【题型】解答题　【知识点】平面几何　【难度】easy
如图, 已知在梯形 $ABCD$ 中, $AD // BC$, $E$ 是边 $BC$ 上一点, $AE$ 与对角线 $BD$ 相交于点 $F$, 且 $BE^2 = EF \cdot AE$。

(1) 求证：$\triangle DAB \sim \triangle AFB$；
(2) 联结 $AC$, 与 $BD$ 相交于点 $O$, 若 $AB \times OB = BC \times AF$, 求证：$AF^2 = OD \times BF$。
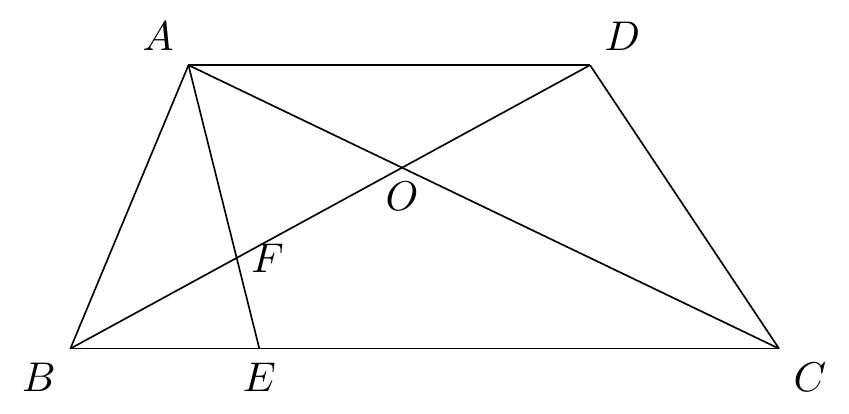
【解答】
(1) 证明：$\because BE^2 = EF \cdot AE$

$\dfrac{BE}{EF} = \dfrac{AE}{BE}$

$\angle AEB = \angle BEF$

$\triangle AEB \sim \triangle BEF$

$\angle EBF = \angle BAE$

$\because AD // BC$

$\angle ADB = \angle EBF$

$\angle BAE = \angle ADB$

$\angle ABF = \angle DBA$

$\triangle DAB \sim \triangle AFB$

(2) 证明：$\because AB \times OB = BC \times AF$

$\dfrac{AB}{AF} = \dfrac{BC}{OB}$

由 (1) 知 $\angle EBF = \angle BAE$

$\triangle ABF \sim \triangle BCO$

$\angle AFB = \angle BOC$

$\angle AFO = \angle AOF$

$AF = OA$

$\angle BOC = \angle AOD$

$\angle AFB = \angle AOD$

由 (1) 知 $\angle BAE = \angle ADB$

$\triangle AOD \sim \triangle BFA$

$\dfrac{OA}{BF} = \dfrac{OD}{AF}$

即 $OA \times AF = OD \times BF$

$\because AF = OA$

$\therefore AF^2 = OD \times BF$